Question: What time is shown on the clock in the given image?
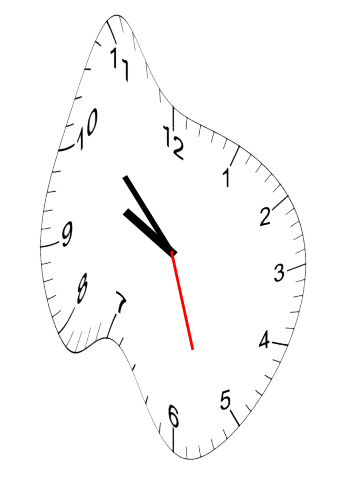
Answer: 09:52:27